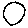
Label: circle